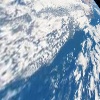
Label: cloud